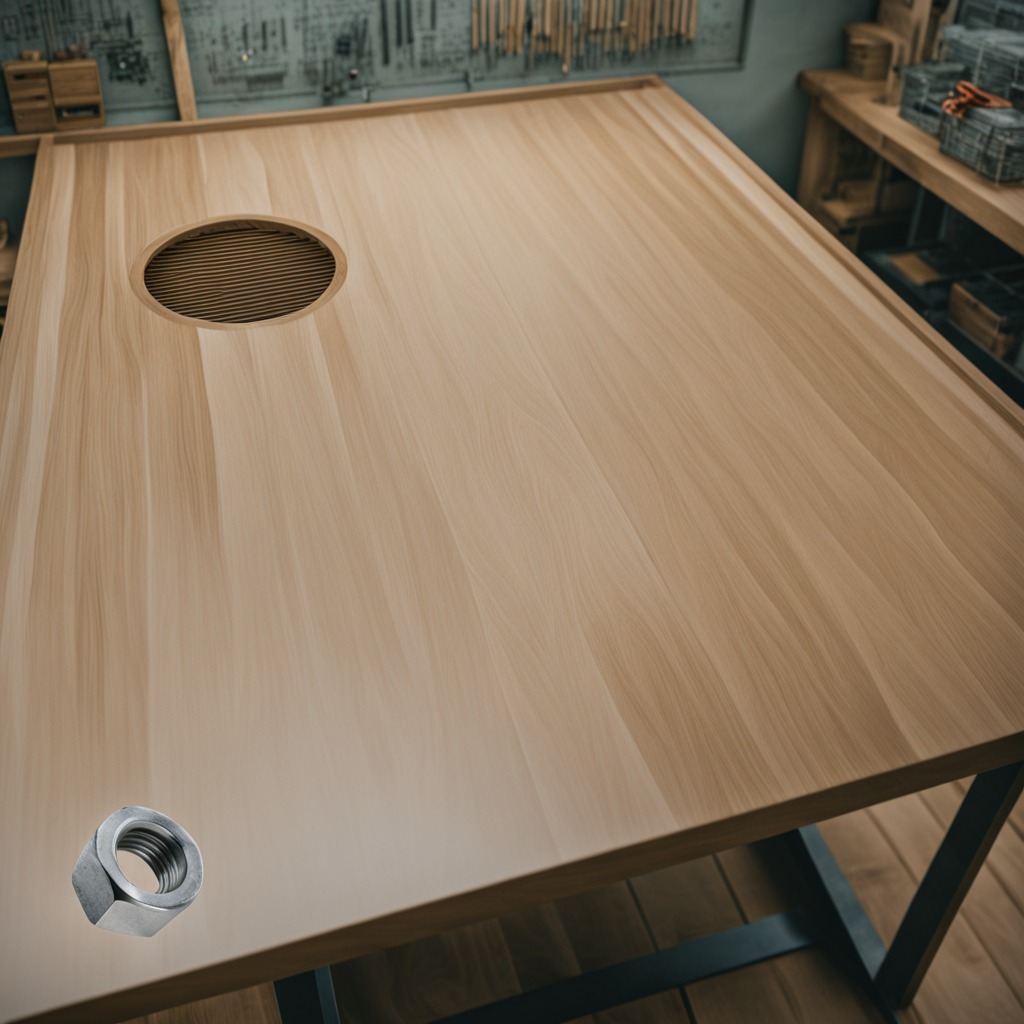
A metal nut is lying on a workbench inside a coastal fishing gear workshop.